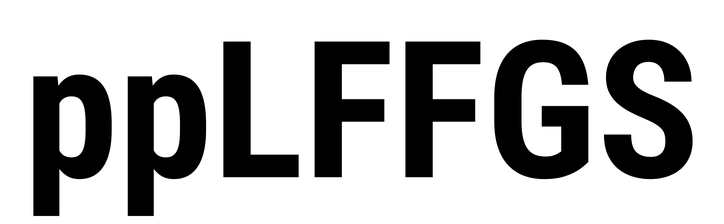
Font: Roboto_Condensed_Bold